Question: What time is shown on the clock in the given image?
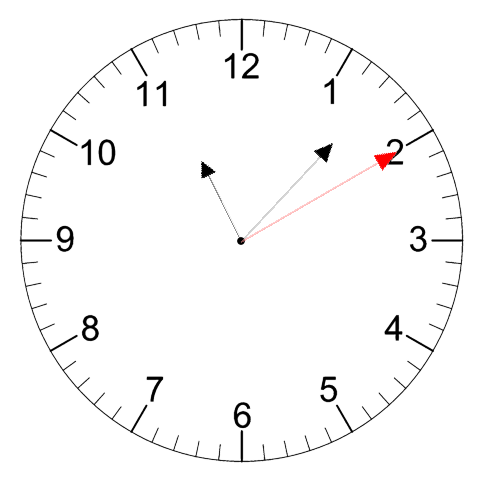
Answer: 11:07:10